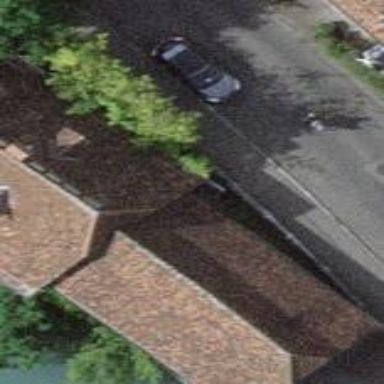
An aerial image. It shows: Detached building with half-hipped roof.